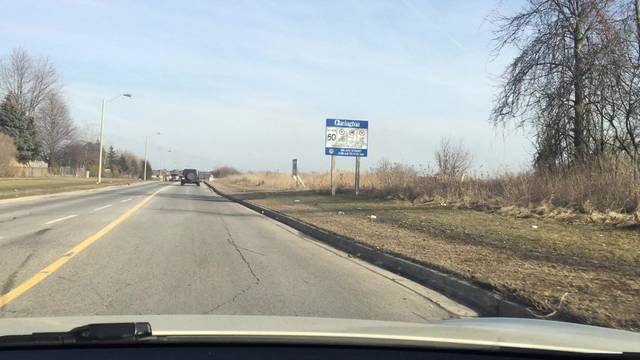
Region: Canada
Coordinates: 43.891, -78.805